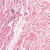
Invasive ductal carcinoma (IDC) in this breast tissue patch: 0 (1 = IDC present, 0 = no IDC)